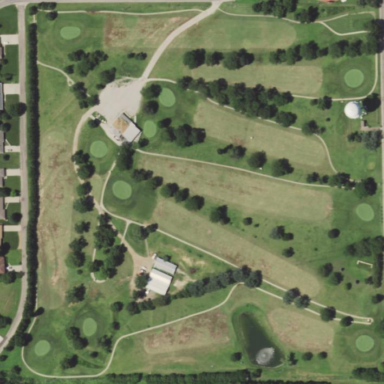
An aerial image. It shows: Golf course.